Question: I just installed the newest version of Angular through 'ng new' and got a High Severity Vulnerability.
After running the Audit, as suggested by npm, I got this:

I installed the latest webpack (4.28.3) and webpack-dev-server (3.1.14) versions.
My current devDependicies on packages.json are the following:
'''
"devDependencies": {
"@angular-devkit/build-angular": "^0.11.4",
"@angular/cli": "~7.1.4",
"@angular/compiler-cli": "~7.1.0",
"@angular/language-service": "~7.1.0",
"@types/jasmine": "~2.8.8",
"@types/jasminewd2": "~2.0.3",
"@types/node": "~8.9.4",
"codelyzer": "~4.5.0",
"jasmine-core": "~2.99.1",
"jasmine-spec-reporter": "~4.2.1",
"karma": "~3.1.1",
"karma-chrome-launcher": "~2.2.0",
"karma-coverage-istanbul-reporter": "~2.0.1",
"karma-jasmine": "~1.1.2",
"karma-jasmine-html-reporter": "^0.2.2",
"protractor": "~5.4.0",
"ts-node": "~7.0.0",
"tslint": "~5.11.0",
"typescript": "~3.1.6",
"webpack": "^4.28.3",
"webpack-cli": "^3.2.0" }
'''
As suggested by the correct answer on issue <URL>, which were:
'''
npm install --save-dev webpack-dev-server@latest
'''
It merely added the following line to the devDependecies:
'''
"webpack-dev-server": "^3.1.14"
'''
But the severity still shows.
Am I still missing something?
:
"If you're still having issues, see <URL> because some packages have not updated webpack-dev-server and thus, there's no way to fix this without removing those packages right now."
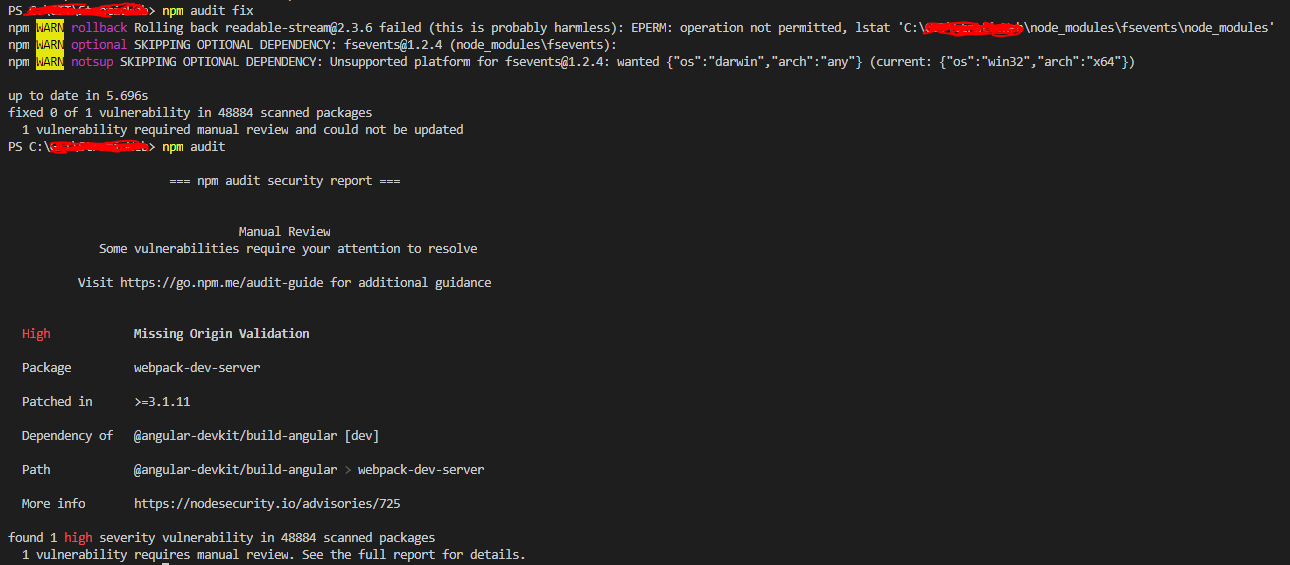
Answer: Updating to latest Angular version solves the problem (version 7.2.1).